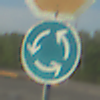
Verkehrszeichen: Kreisverkehr
Zusatzzeichen oben: Stop
Umgebung: Outdoor, Suburban
Tageszeit: MorningAfternoon
Wetter: PartlyCloudy
Licht: Natural
Jahreszeit: NotSpecified
Kontrast: HighContrast